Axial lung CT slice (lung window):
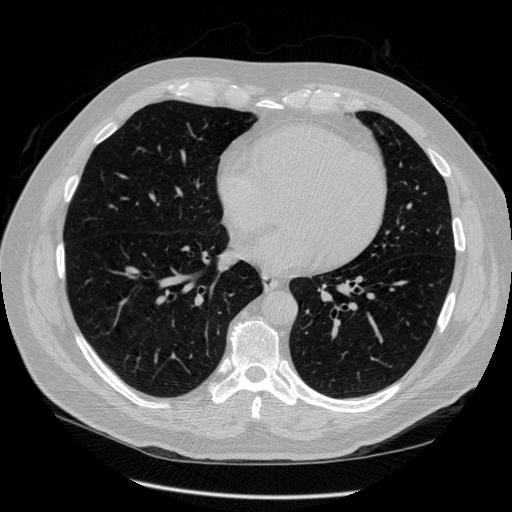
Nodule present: no